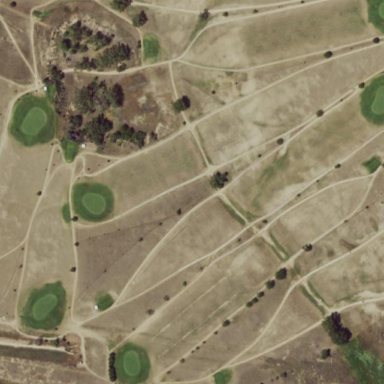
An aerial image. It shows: Golf course.